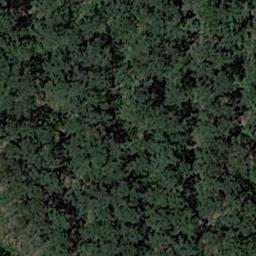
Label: forest